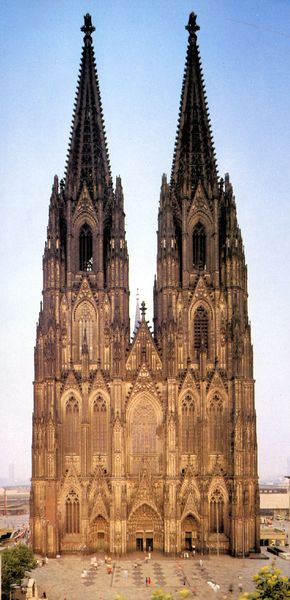
Titel: Kölner Dom St. Peter und Maria
Standort: Köln, Dom (EU - D - NRW)
Schlagwörter: himmel, menschen, stadt, fenster, tür, stein, kirche, gotik, turm, ansicht, fassade, farbe, platz, tor, foto, kreuz, türmchen, türme, dom, münster, portal, portale, farbfoto, gotisch, westen, osten, fesnter, basilika, basilica, gibel, bauwerk, west, maßwerk, tympanon, zweiturmfassade, vorplatz, westfassade, westtürme, fasade, köln, westseite, doppelturmfassade, fiale, fialtürme, kölner dom, westansicht, fialturm, kölner, türmne